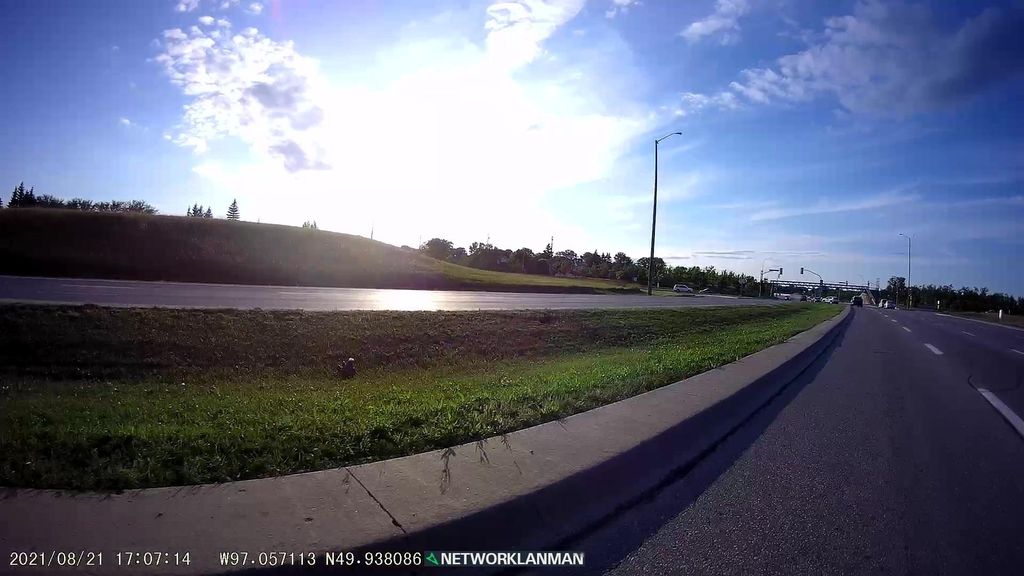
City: winnipeg